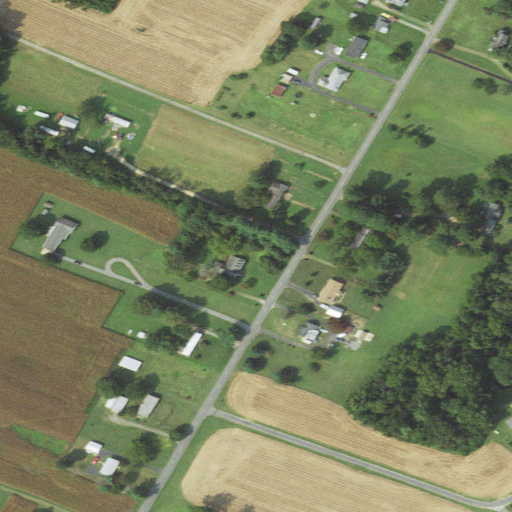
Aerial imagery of cape in Virginia named Lodge Neck containing cultivated crops, open development, mixed forest, woody wetlands, evergreen forest, low intensity development, and medium intensity development